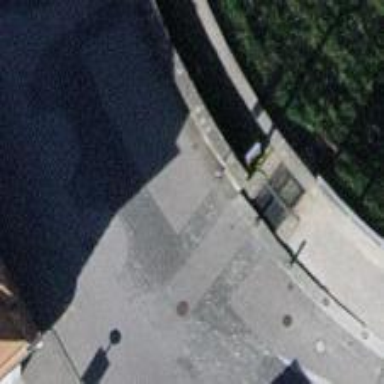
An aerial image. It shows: Bollard.